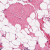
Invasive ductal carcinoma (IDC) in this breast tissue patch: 0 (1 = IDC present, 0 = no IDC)